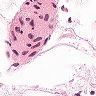
Metastatic tissue present: no